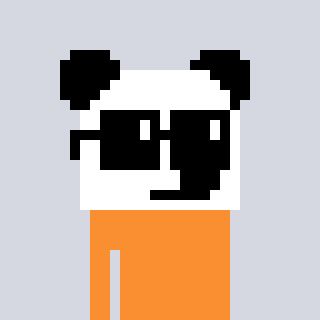
a pixel art character with square black sunglasses, a panda-shaped head and a orange-colored body on a cool background